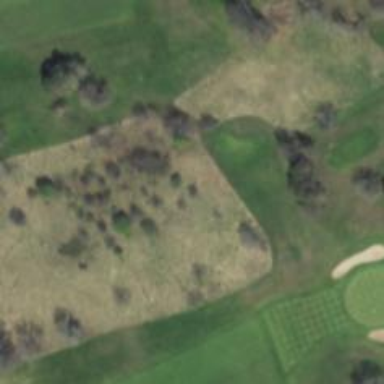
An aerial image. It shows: Grass area designated as golf tee.